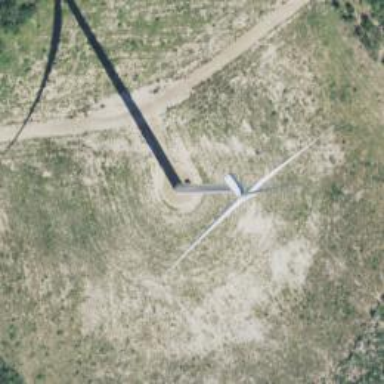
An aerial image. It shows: Wind generator powered by horizontal axis wind turbine.